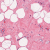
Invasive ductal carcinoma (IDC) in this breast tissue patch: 0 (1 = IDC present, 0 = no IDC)